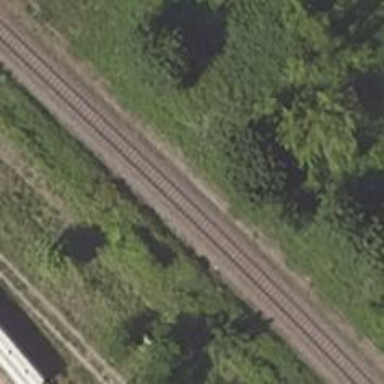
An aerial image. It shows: Railway signal.